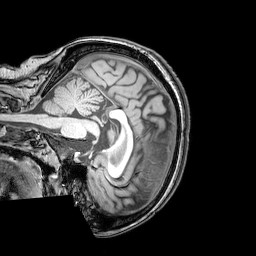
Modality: T1w
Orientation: sagittal
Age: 23
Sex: female
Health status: healthy
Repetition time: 0.081 s
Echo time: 0.037 s